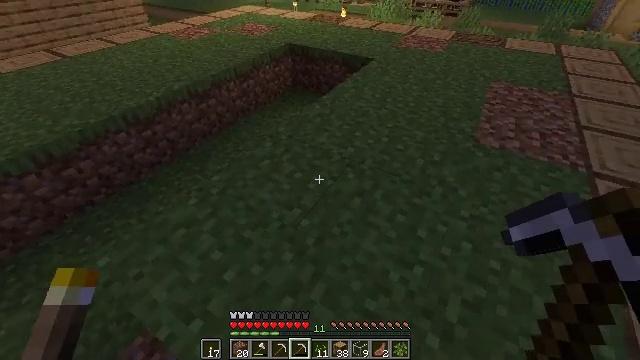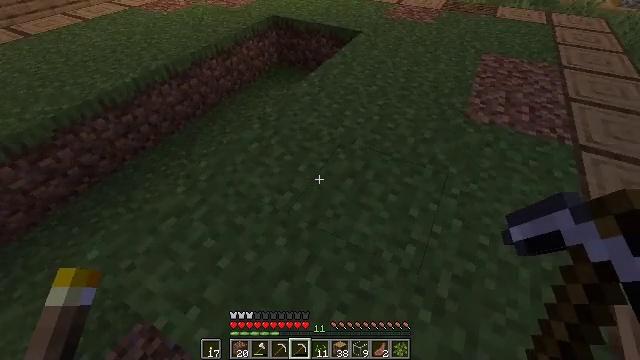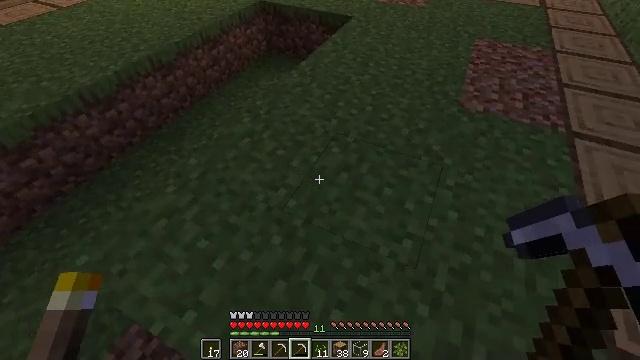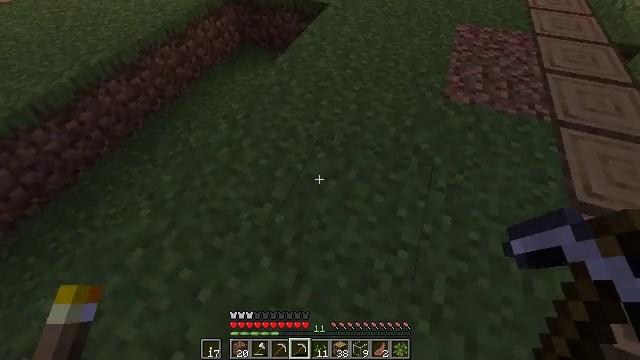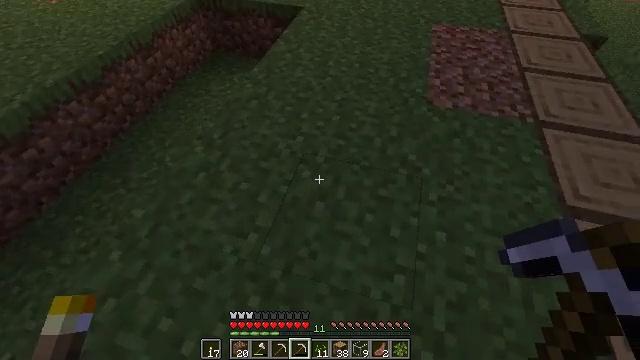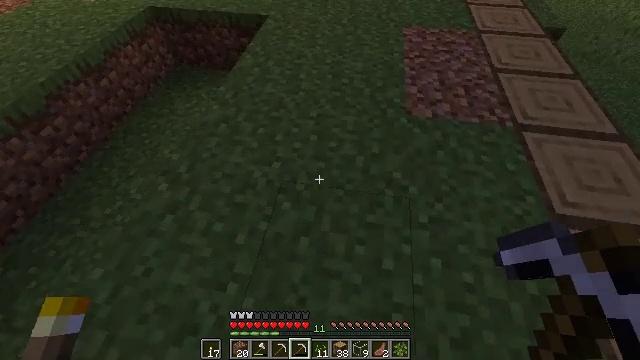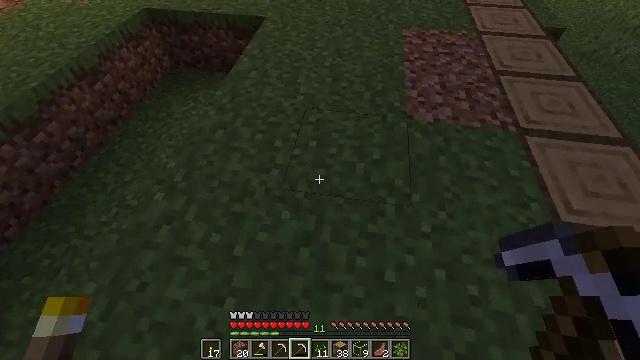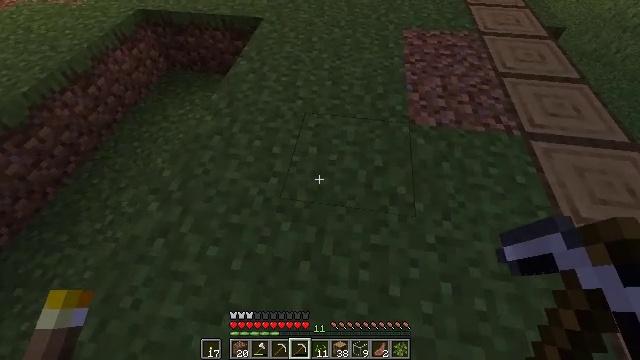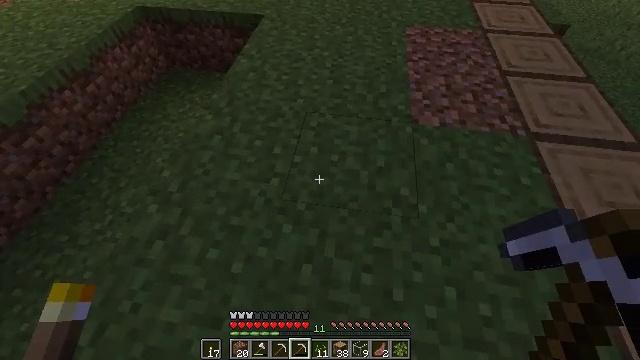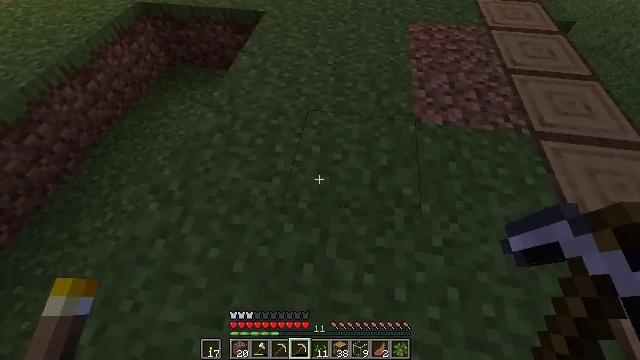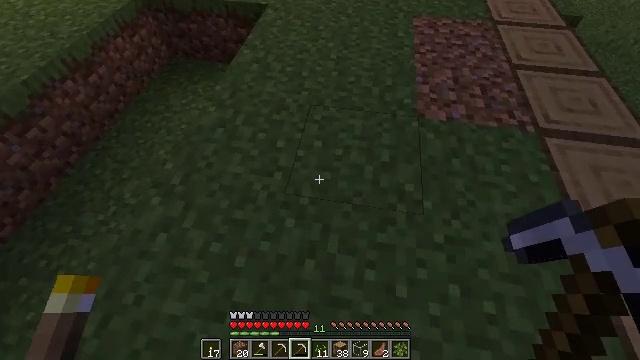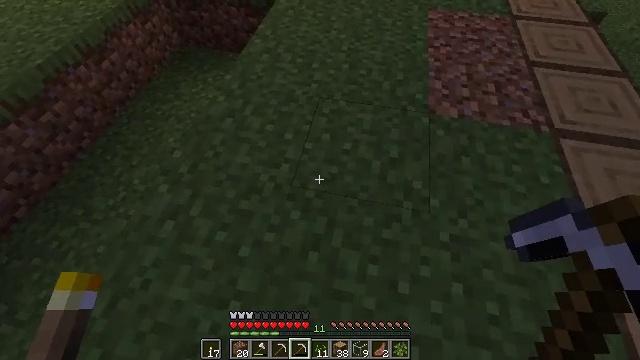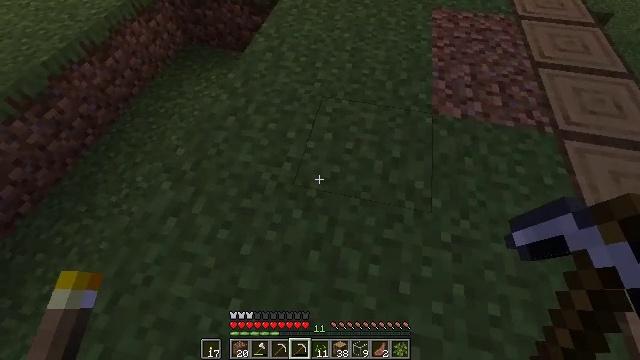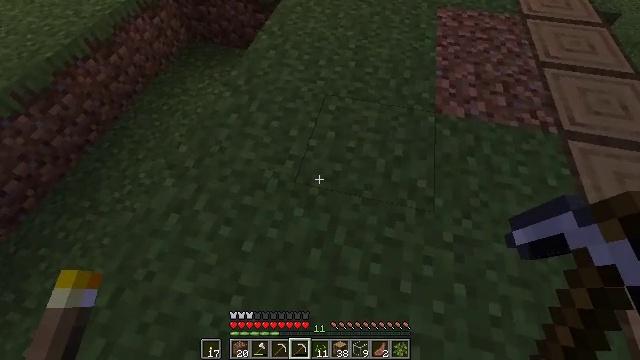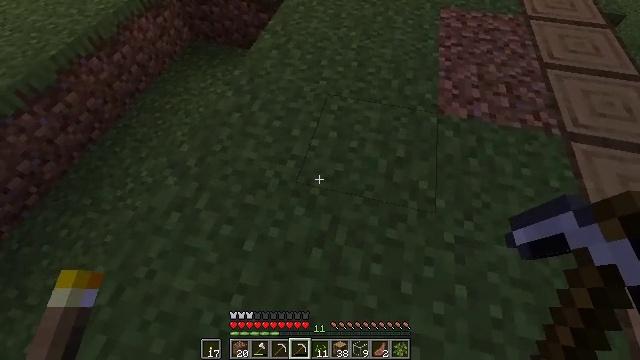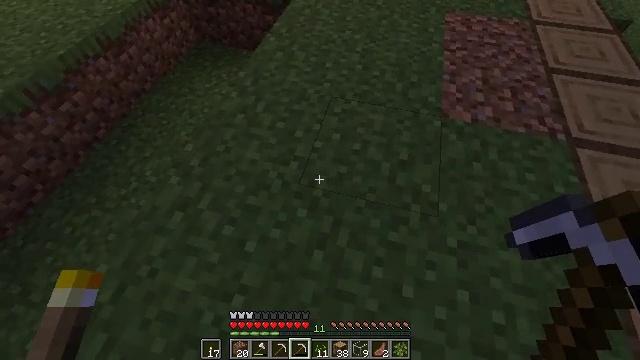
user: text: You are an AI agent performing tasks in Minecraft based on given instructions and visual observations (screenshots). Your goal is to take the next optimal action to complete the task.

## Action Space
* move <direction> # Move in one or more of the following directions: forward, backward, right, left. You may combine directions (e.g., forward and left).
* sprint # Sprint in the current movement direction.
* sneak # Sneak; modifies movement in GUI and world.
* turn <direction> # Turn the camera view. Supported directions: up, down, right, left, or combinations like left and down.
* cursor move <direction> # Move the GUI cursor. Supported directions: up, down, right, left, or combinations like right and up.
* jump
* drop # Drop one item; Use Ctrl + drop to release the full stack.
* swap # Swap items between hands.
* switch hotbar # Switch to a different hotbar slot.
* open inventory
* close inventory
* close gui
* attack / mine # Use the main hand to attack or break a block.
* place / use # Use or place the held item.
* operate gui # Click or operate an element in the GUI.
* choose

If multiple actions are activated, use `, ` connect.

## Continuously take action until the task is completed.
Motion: motion action
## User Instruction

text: Dig up the grass block for dirt.
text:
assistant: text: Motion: move forward, turn right and down
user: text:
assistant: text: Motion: move forward, turn right and down
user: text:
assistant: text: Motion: move forward, turn right and down
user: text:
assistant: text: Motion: move forward, turn right
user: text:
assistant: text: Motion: move forward, turn right
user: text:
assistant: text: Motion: no_op
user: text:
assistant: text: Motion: no_op
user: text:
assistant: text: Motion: no_op
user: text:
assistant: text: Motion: no_op
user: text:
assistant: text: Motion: turn down
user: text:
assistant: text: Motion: turn left and down
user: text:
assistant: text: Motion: no_op
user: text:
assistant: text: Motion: no_op
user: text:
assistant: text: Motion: no_op
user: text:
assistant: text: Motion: turn left
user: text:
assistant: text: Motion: turn left and up
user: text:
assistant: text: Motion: turn left and up
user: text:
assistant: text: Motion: turn up
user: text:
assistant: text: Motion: turn up
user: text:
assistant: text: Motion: no_op
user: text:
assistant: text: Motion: no_op
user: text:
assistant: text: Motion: no_op
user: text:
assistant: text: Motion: move forward
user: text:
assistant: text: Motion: move forward, turn down
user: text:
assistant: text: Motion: move forward, turn down
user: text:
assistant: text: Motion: move forward
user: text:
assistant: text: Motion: no_op
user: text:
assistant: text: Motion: no_op
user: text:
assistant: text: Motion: no_op
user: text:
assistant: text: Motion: no_op